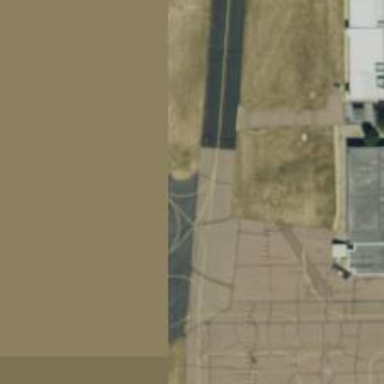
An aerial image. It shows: View of taxiway at the airport.